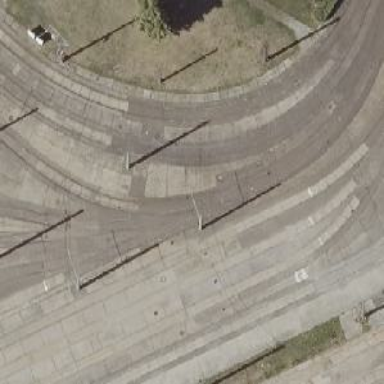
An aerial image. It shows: Tram railway running through service yard with electrified contact lines.